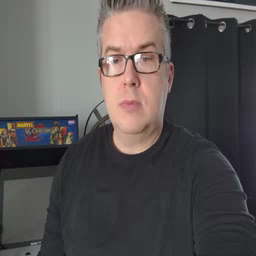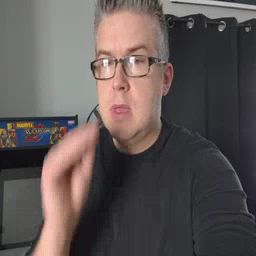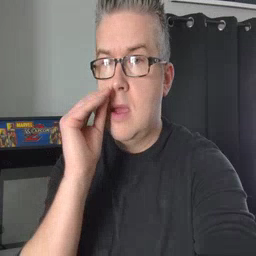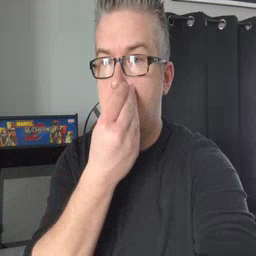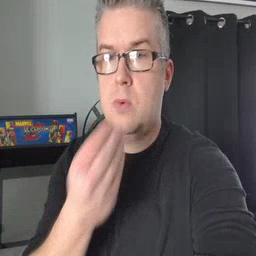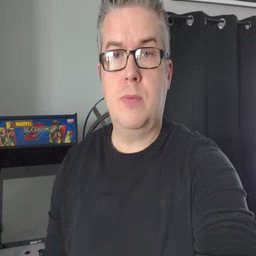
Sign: flower